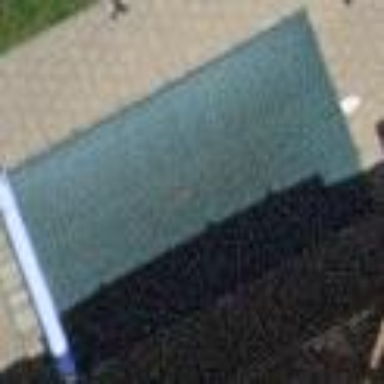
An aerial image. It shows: Swimming pool located in leisure land.